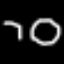
Label: octagon